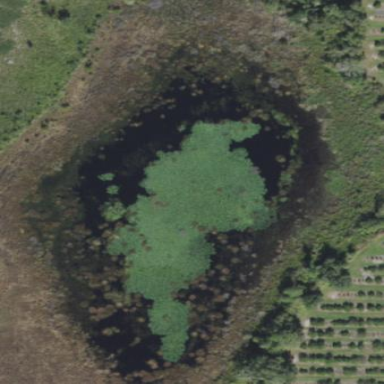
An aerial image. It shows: Marsh wetland.